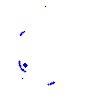
Particle: proton